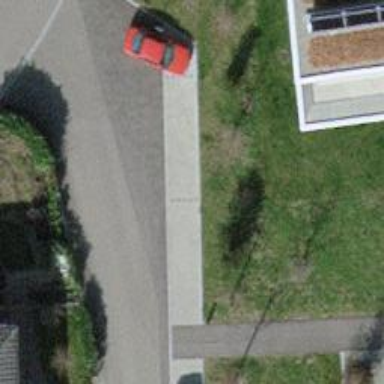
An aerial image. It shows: Urban tree with evergreen needle-leaved foliage.